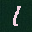
Label: 1